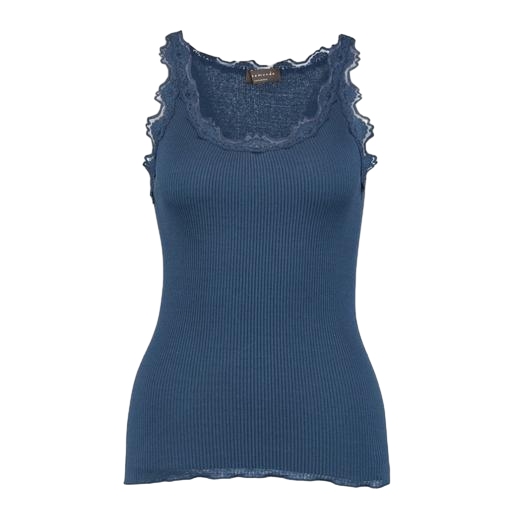
lace-trimmed ribbed tank, blue lace tank top, blue lace-insert vest, white background